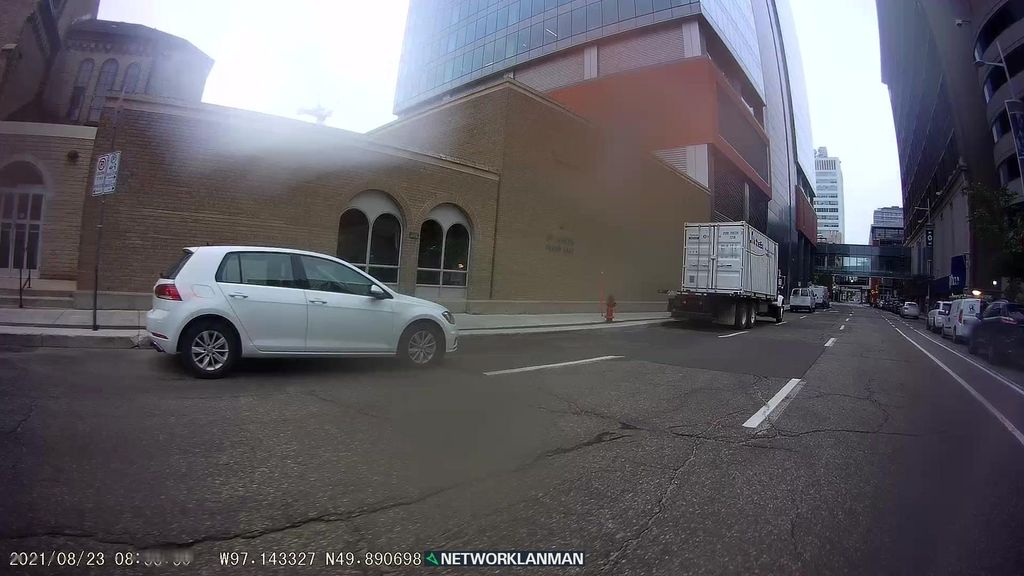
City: winnipeg